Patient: sex M, age 42
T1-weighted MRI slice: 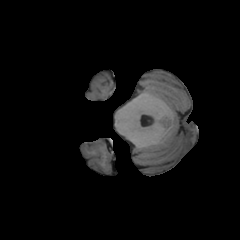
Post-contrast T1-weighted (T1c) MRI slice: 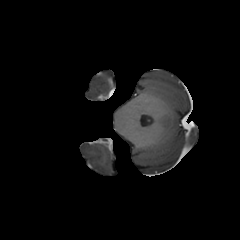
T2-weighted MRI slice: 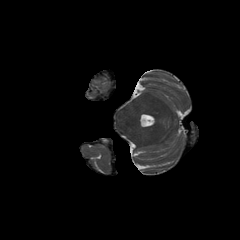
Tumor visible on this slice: no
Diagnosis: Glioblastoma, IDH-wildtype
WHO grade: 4